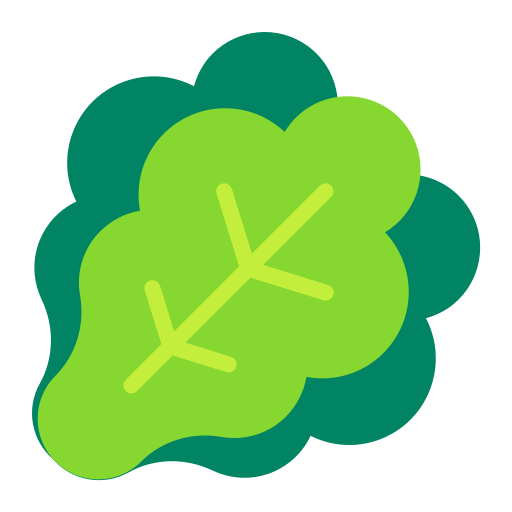
leafy green flat